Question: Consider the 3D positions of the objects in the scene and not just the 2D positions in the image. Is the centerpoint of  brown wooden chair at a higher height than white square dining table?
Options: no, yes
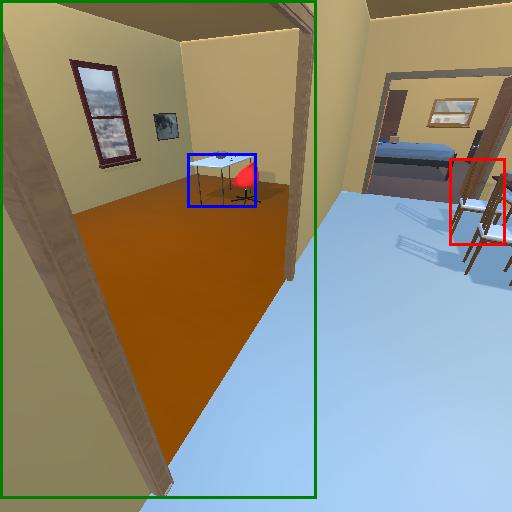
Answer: no